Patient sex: M
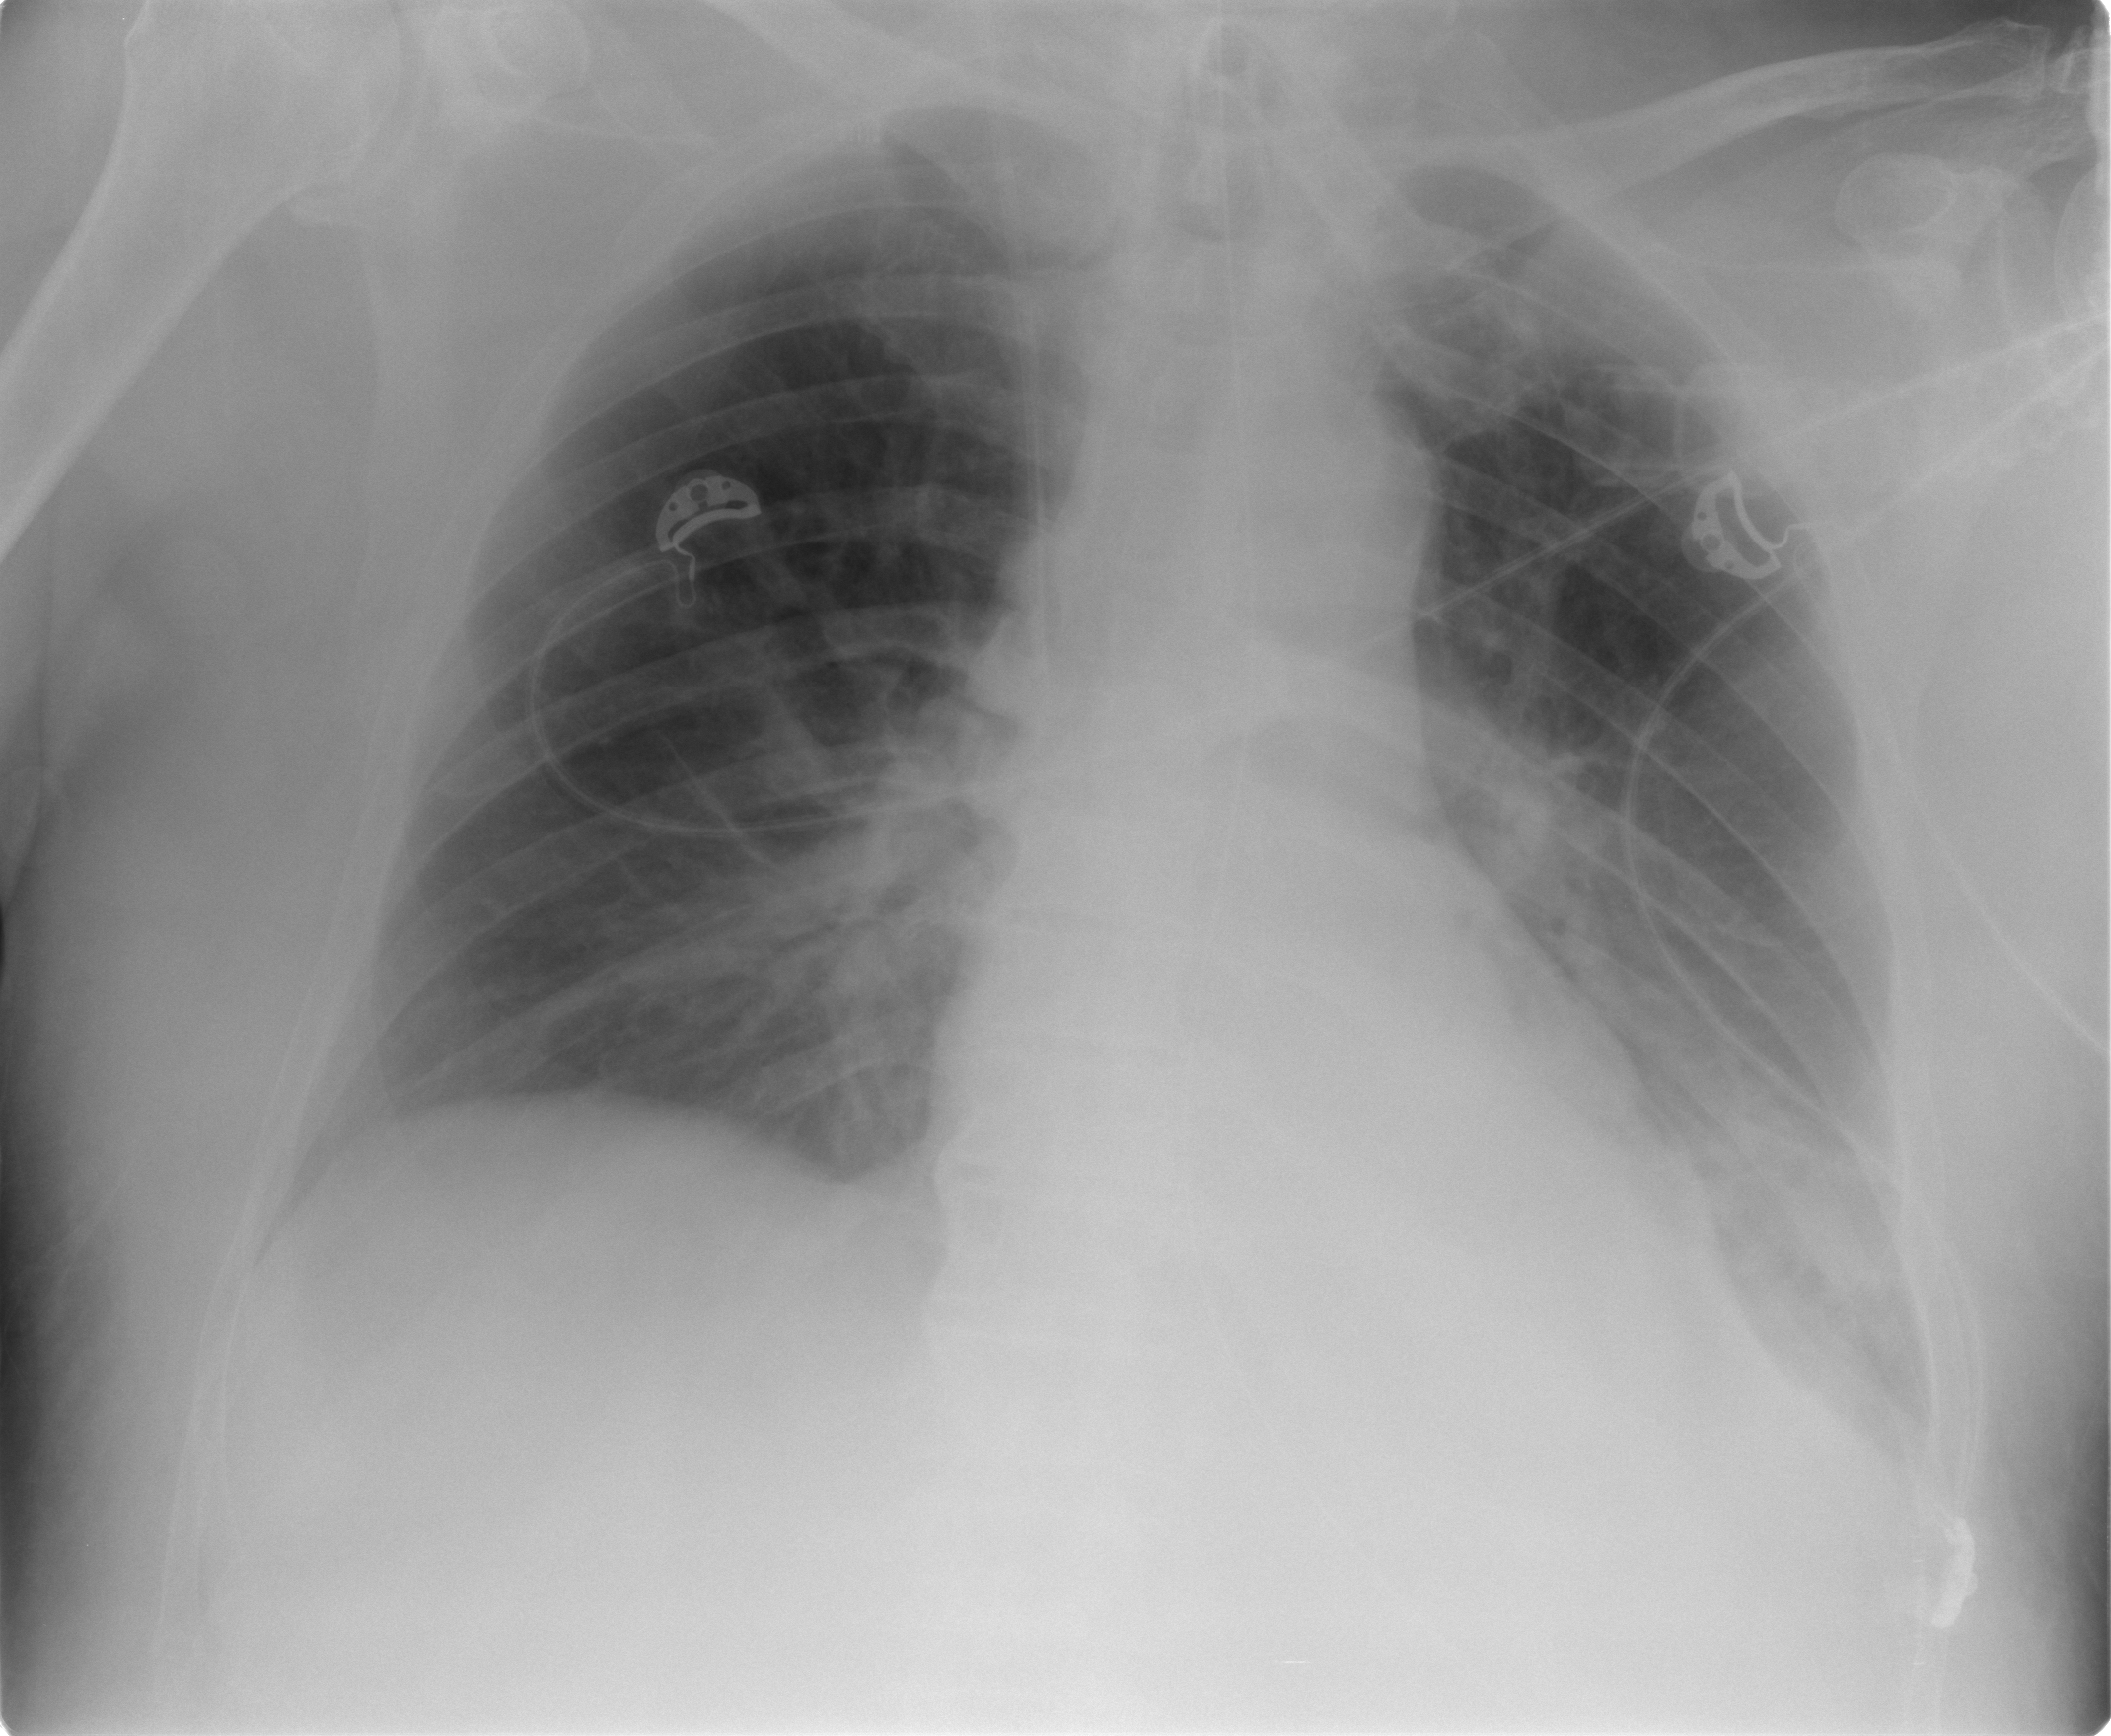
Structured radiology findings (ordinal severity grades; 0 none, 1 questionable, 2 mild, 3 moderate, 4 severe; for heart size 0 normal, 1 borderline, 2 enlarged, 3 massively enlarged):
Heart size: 0
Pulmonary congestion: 2
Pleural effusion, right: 0
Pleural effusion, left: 2
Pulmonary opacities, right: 1
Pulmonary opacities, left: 1
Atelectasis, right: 2
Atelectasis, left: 2